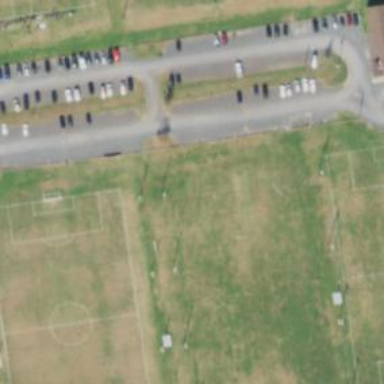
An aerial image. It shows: Soccer pitch for outdoor sports and leisure activities.